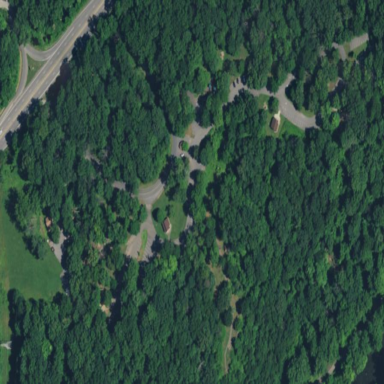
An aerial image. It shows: Picnic site popular for tourists.